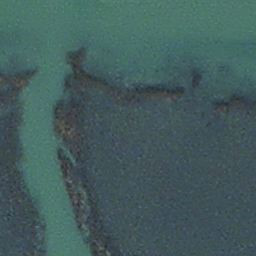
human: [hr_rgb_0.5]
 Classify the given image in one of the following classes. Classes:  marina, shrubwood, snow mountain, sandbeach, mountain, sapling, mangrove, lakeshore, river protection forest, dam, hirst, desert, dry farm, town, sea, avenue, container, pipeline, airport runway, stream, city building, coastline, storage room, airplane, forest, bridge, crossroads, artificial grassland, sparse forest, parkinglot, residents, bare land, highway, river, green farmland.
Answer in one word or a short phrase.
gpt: stream